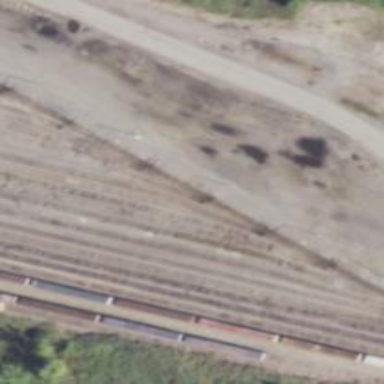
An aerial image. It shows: Railway yard.